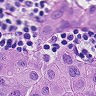
Metastatic tissue present: yes